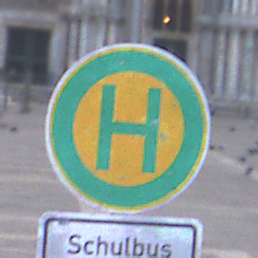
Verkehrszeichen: Haltestelle
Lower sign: ZeitangabenMitBeschraenkungAufWochentage5
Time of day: SunriseSunset
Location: Outdoor (Urban)
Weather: PartlyCloudy
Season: NotSpecified
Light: Natural